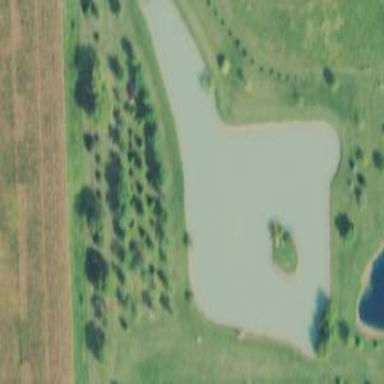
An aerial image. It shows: Serene pond surrounded by nature.